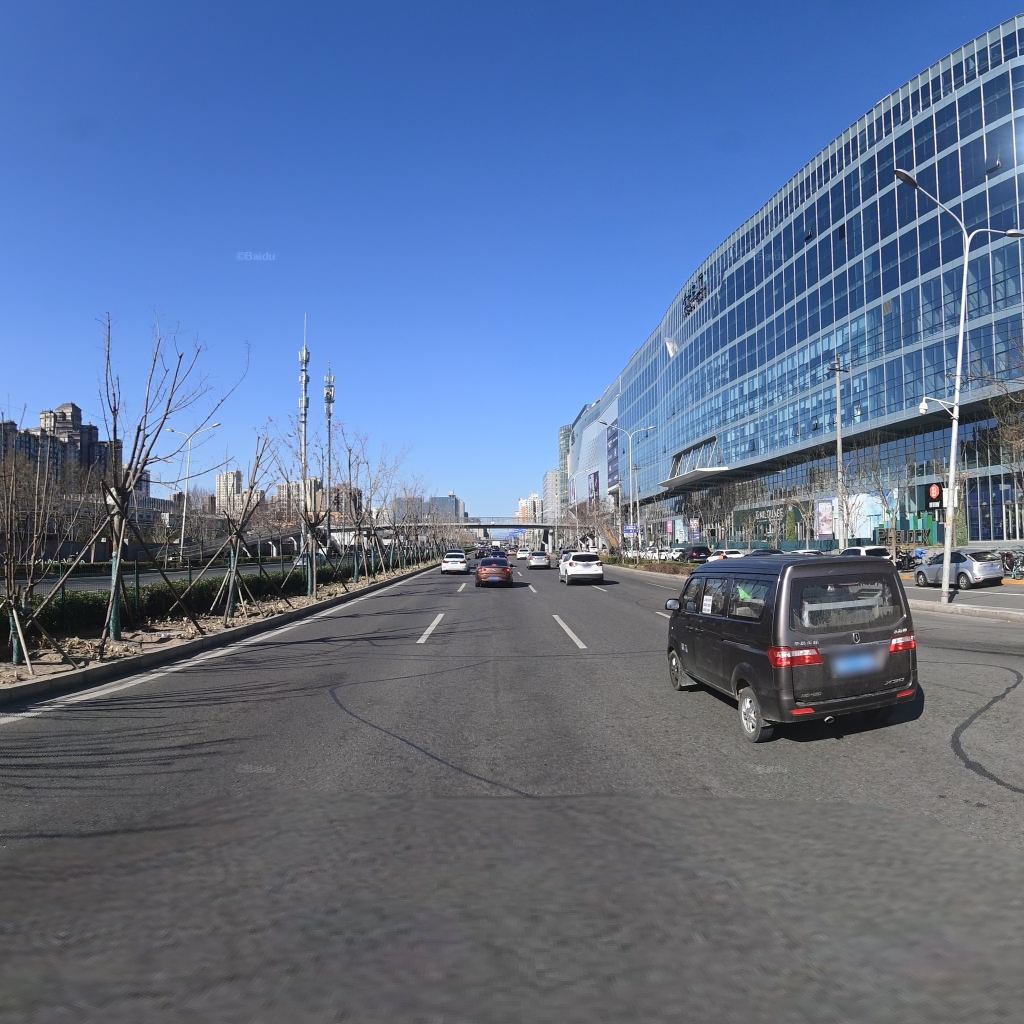
Region: Chaoyang
Road damage annotations: transverse patch, longitudinal patch, longitudinal patch, longitudinal patch, transverse patch